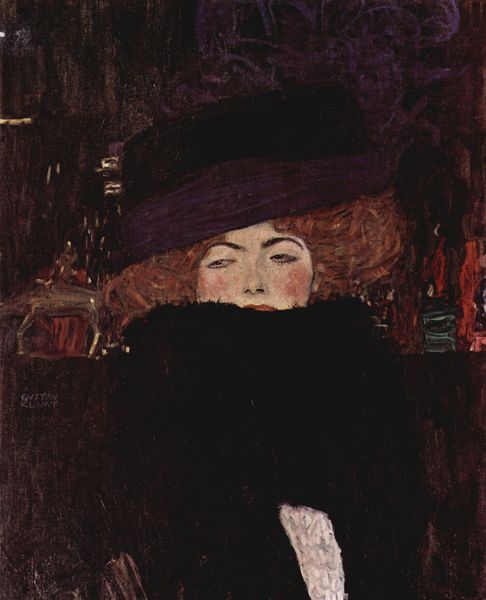
Titel: Dame mit Hut und Federboa
Künstler: Gustav Klimt
Standort: Wien
Institution: Österreichische Galerie im Belvedere
Schlagwörter: dunkel, feder, hand, weiß, grün, stadt, ausschnitt, bar, braun, cafehaus, elegant, frankreich, frau, grau, haar, handschuh, hell, hintergrund, hut, mund, nase, schwarz, vordergrund, ölbild, blick, boa, dame, federboa, rot, schal, tier, tuch, malerei, muster, arm, augen, band, blass, federn, gesicht, hermelin, kragen, pelz, bildnis, portrait, porträt, öl, haare, mantel, cabaret, augenbrauen, bruststück, en face, frontal, lippe, lippen, locken, rosa, rouge, traurig, wangen, düster, moderne, backen, lila, violett, winter, französisch, wein, jugendstil, detail, brauen, ornamente, edel, augenbraue, hutkrempe, klimt, krempe, stola, striche, geheimnisvoll, rothaarig, munch, groß, plakat, lautrec, nerz, österreich, braue, henri, toulouse-lautrec, pelzkragen, seitenblick, rote haare, dukel, expressiv, wien, verhüllt, sünde, verdeckt, gustav, art deco, sezession, secession, oberlippe, lady, blinzeln, pastel, neuzeit, rote wangen, rotes haar, mud, hutfeder, boheme, gustav klimt, aristide bruant, expressivismus, laitrec, portrrät, 1920, 1950, 1960, woman in black